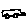
Label: car